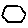
Label: hexagon